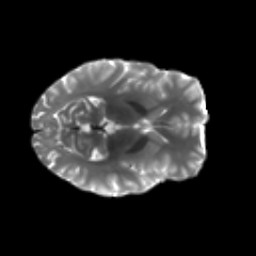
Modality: T2w
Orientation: axial
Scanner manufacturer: siemens
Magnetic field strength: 3 T
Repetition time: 4.16 s
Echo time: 0.0806 s